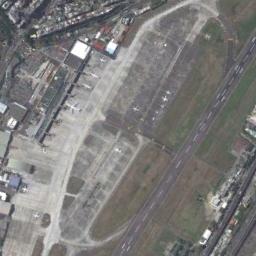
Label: airport